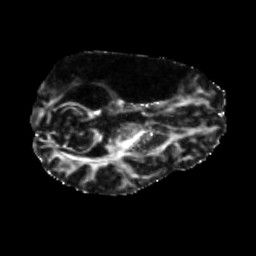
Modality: FA
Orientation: axial
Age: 40
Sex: male
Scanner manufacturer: siemens
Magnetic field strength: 3 T
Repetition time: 5.25 s
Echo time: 0.08 s